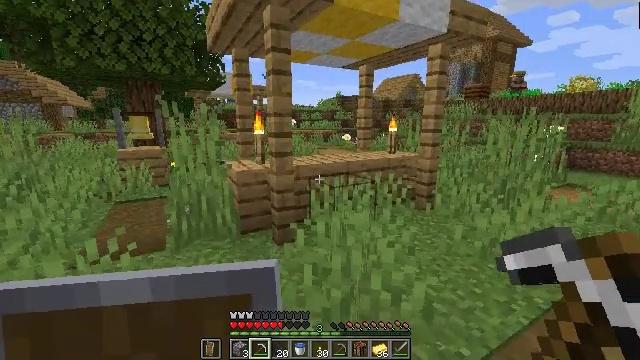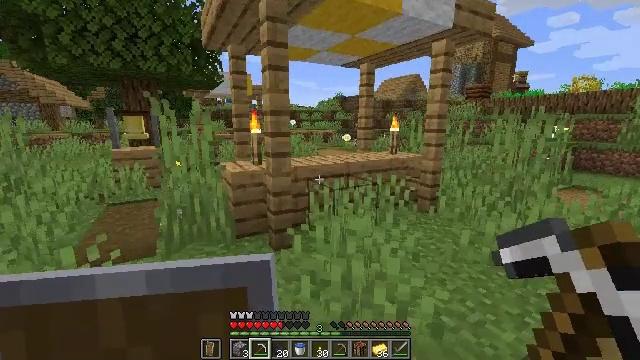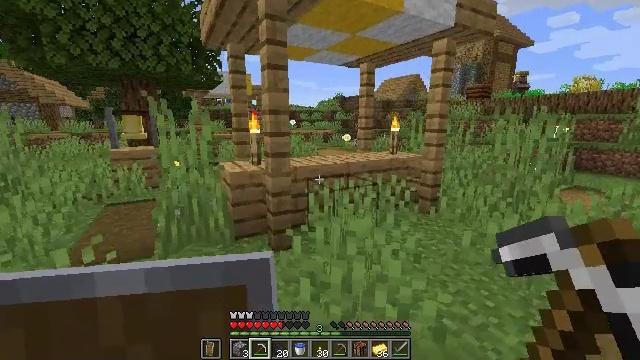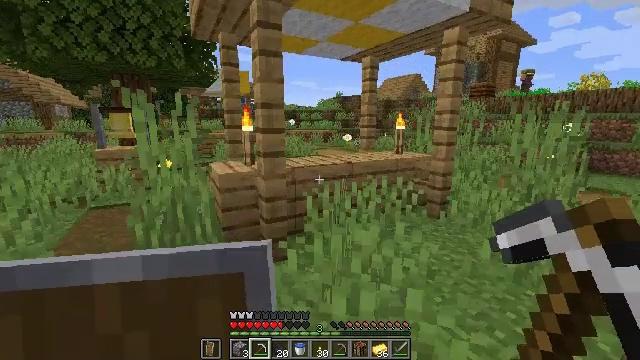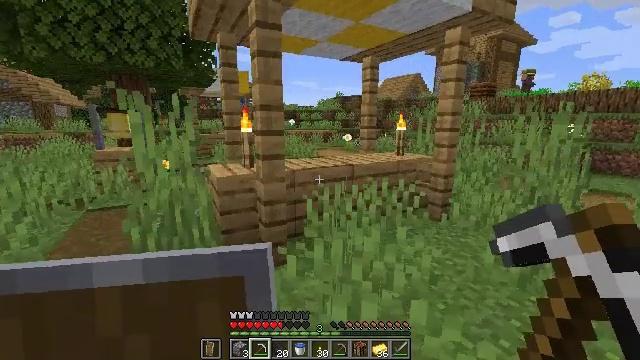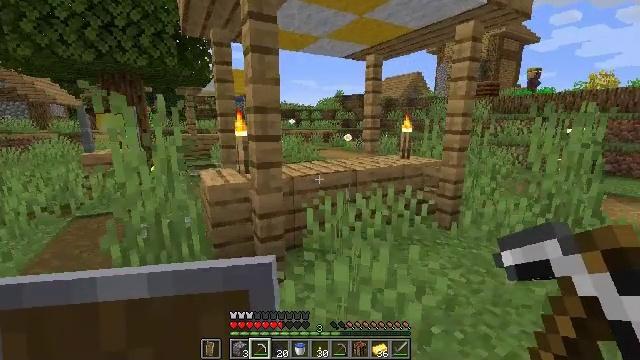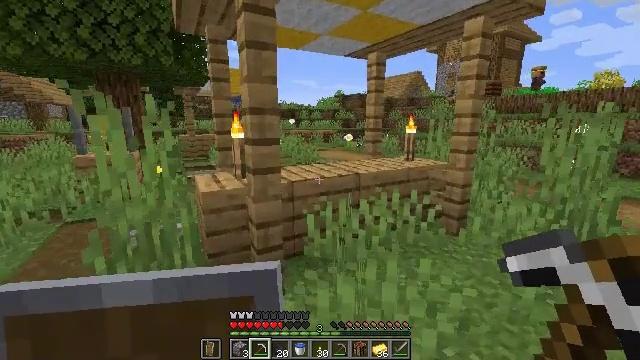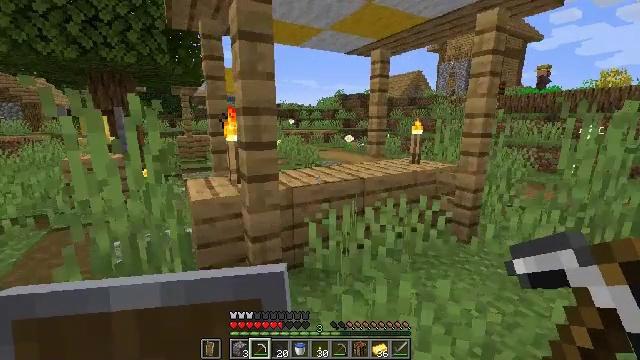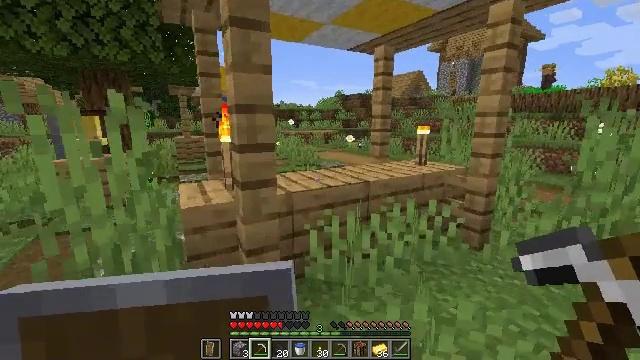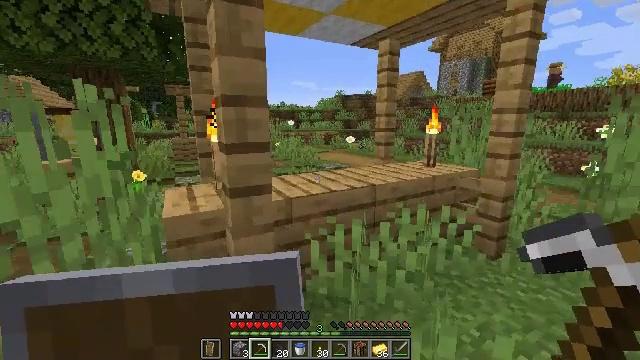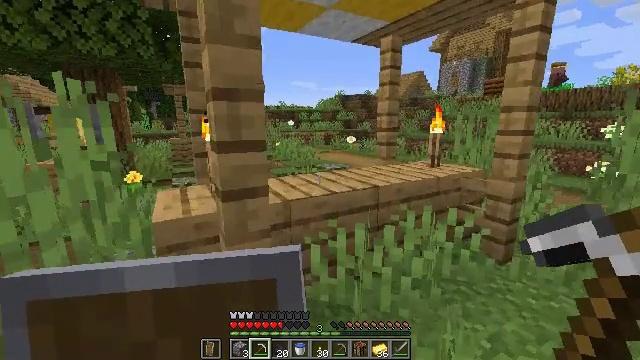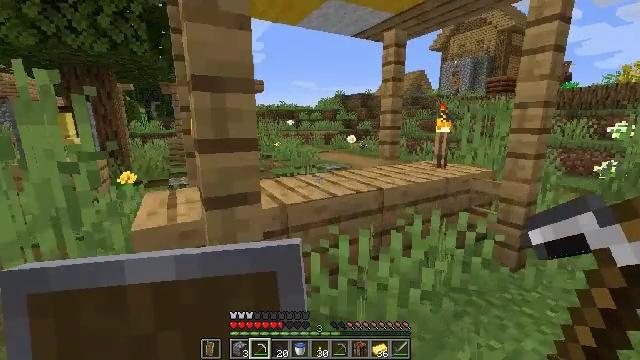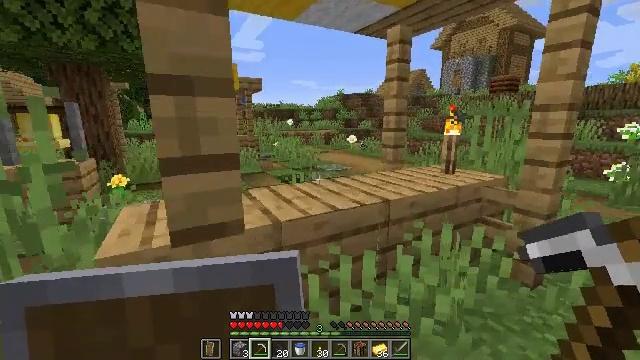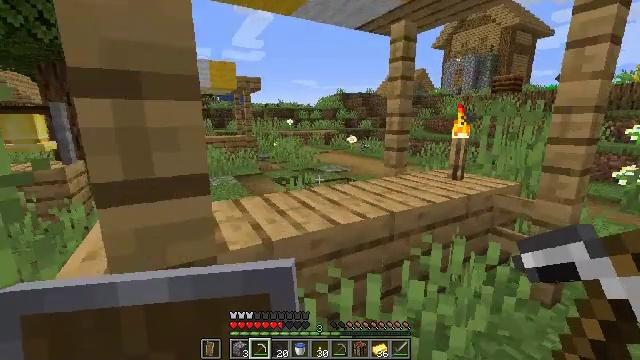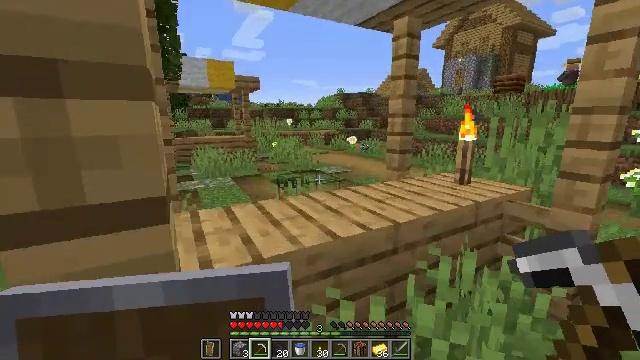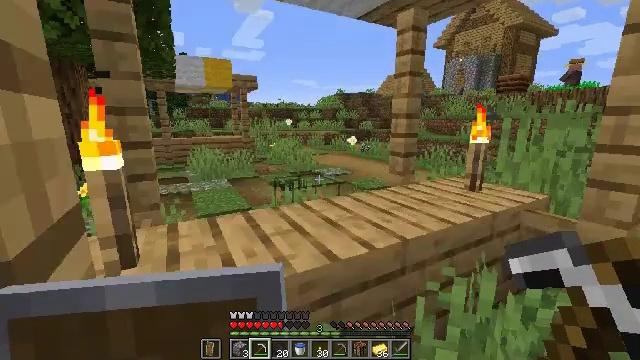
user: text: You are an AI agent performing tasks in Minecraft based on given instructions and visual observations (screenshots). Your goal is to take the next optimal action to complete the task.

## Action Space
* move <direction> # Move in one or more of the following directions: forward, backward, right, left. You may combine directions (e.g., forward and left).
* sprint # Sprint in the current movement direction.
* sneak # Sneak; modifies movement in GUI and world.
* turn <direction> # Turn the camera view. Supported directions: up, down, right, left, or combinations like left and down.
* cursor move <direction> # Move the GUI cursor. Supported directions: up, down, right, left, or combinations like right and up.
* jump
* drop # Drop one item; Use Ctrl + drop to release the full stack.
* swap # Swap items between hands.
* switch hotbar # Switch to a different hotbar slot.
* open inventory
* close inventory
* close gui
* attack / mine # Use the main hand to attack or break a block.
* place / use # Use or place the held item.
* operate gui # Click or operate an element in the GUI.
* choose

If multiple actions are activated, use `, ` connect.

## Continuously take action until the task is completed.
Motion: motion action
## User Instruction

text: Craft golden leggings.
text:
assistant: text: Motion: move forward
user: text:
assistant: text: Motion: move forward
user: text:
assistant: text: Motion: move forward
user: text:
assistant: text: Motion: move forward
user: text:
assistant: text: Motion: move forward
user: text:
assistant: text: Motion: move forward
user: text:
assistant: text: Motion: move forward
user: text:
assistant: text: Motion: move forward
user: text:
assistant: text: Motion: move forward
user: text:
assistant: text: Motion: move forward
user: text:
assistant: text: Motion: move forward
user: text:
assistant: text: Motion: move forward
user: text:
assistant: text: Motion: move forward
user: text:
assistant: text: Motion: move forward
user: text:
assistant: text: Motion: move forward
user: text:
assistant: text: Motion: move forward, jump
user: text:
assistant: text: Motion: move forward, jump
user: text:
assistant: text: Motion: move forward, jump
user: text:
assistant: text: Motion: move forward, jump
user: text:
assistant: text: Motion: move forward, jump
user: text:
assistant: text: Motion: move forward, jump
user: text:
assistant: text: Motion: move forward, jump
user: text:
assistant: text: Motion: move forward, jump
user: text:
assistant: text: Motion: move forward, jump
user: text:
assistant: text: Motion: move forward, jump
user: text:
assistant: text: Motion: move forward, jump
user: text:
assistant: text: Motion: move forward, jump
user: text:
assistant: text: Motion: move forward, jump
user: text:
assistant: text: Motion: move forward, jump
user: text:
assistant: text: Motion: move forward, jump